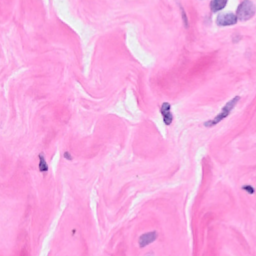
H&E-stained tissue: Breast